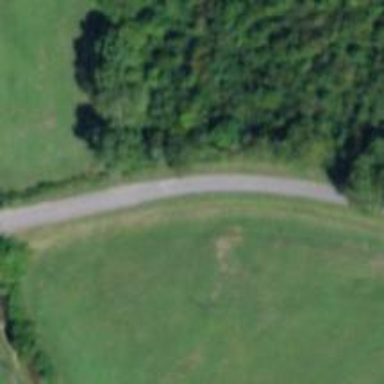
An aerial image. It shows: Tertiary road.